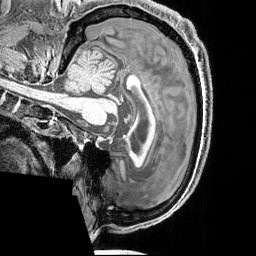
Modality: T1w
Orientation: sagittal
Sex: male
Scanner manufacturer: siemens
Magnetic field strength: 3 T
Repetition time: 2.3 s
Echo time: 0.00226 s